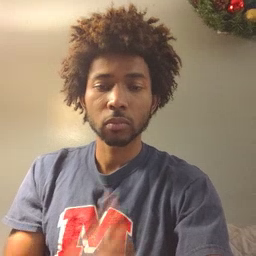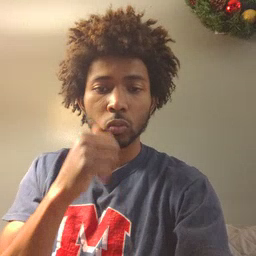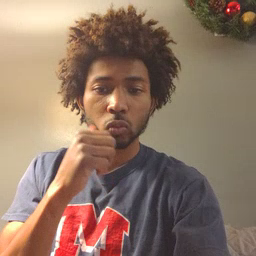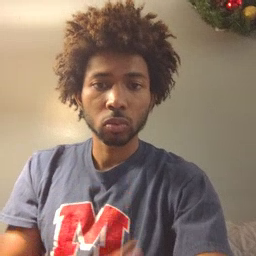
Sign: girl